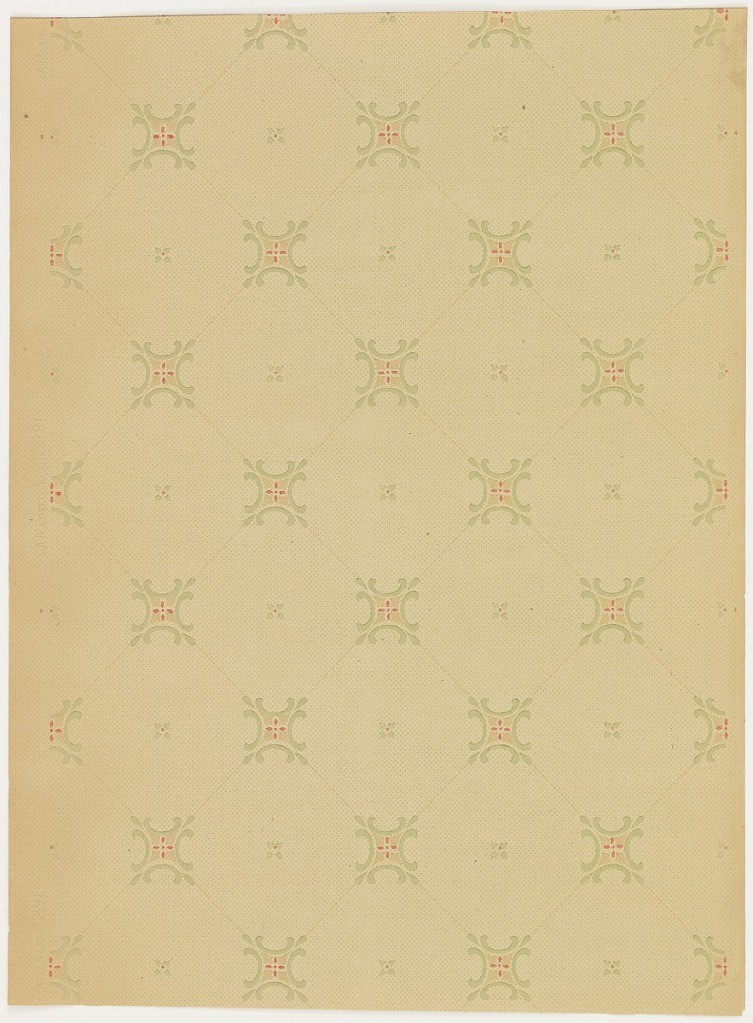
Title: Ceiling paper
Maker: Maxwell & Co., S.A., Chicago, Illinois, USA
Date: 1905–1915
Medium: Machine-printed paper, ungrounded
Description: Grid or trellis pattern with cross-shape or quatrefoil on each intersection of lines. Printed in red, green, and tan on spotted ground.